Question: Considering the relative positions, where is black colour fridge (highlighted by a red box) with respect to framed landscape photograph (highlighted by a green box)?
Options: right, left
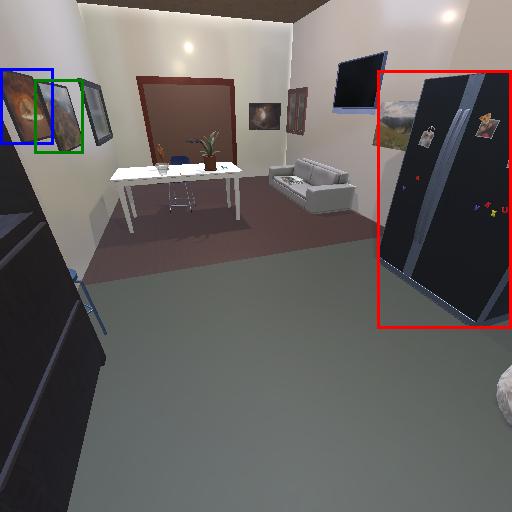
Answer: right